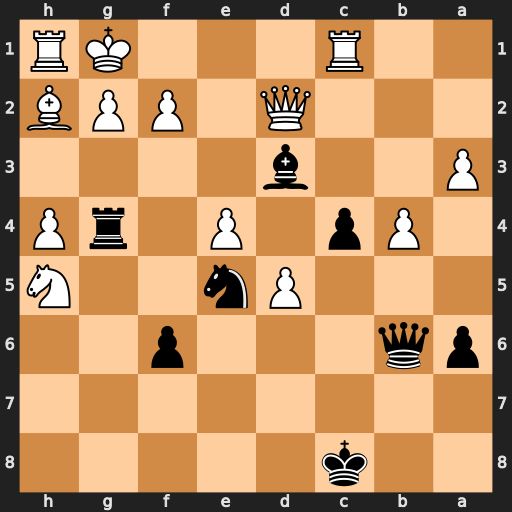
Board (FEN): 2k5/8/pq3p2/3Pn2N/1Pp1P1rP/P2b4/3Q1PPB/2R3KR
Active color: b
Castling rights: -
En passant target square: -
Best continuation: Nf3#